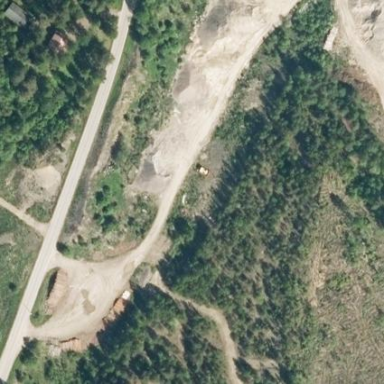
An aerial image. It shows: Quarry area.